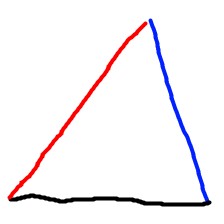
Shape: triangle